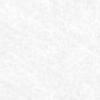
Label: no_change